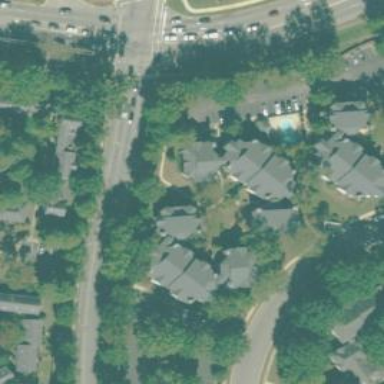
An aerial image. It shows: Residential building with apartments.